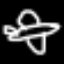
Label: airplane